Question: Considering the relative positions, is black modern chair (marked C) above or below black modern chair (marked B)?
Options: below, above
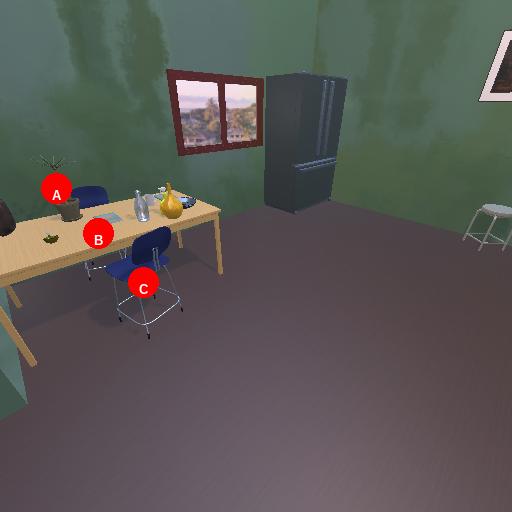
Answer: below